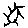
Label: sun